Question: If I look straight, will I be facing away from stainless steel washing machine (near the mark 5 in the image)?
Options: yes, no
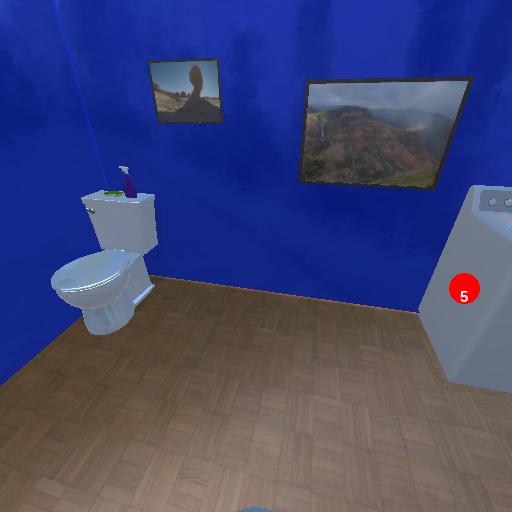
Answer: yes